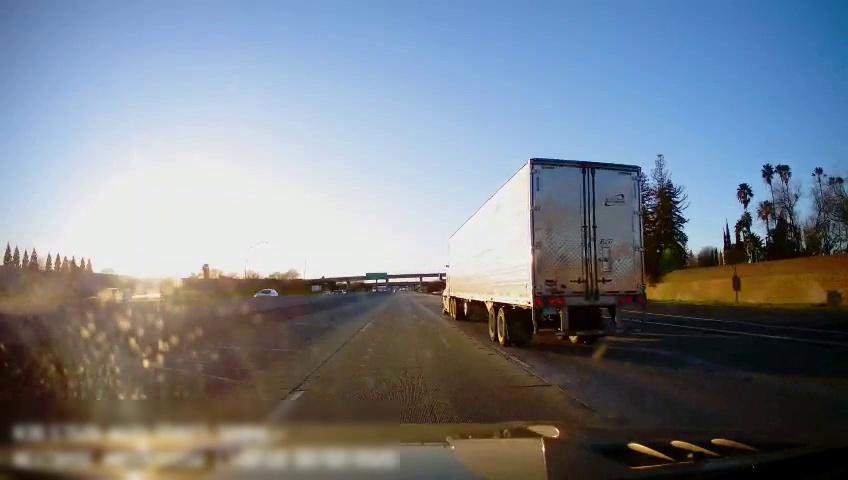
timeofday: Day
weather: Sunny
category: Drivable Space
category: Vehicles | Truck
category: Vehicles | SUV
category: Vehicles | SUV
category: Lanes | Alternate Lane
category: Lanes | Current Lane
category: Lanes | Current Lane
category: Lanes | Alternate Lane
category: Lanes | Alternate Lane
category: Traffic | Signs